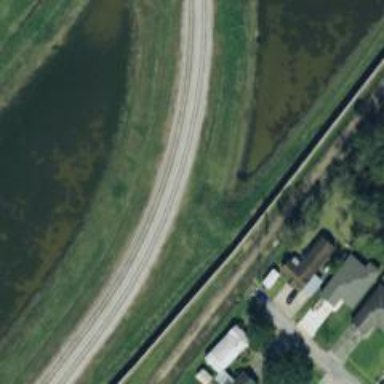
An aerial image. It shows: Railway spur service.